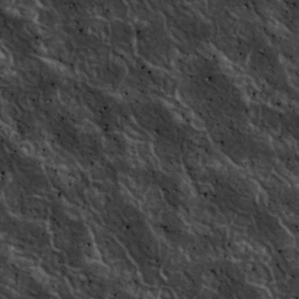
Label: non_frost